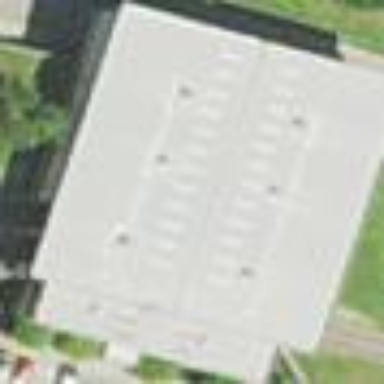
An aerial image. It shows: Waste transfer station building.